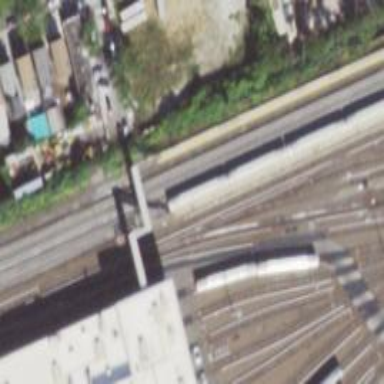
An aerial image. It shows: Railway stop.